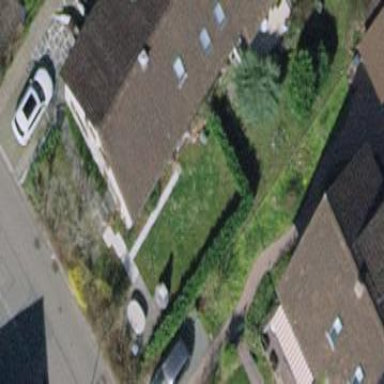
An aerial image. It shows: Semidetached house with gabled roof.